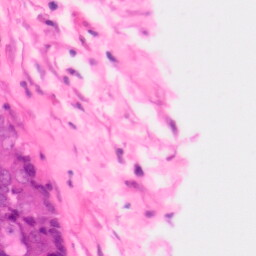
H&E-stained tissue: Colon